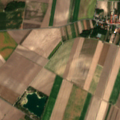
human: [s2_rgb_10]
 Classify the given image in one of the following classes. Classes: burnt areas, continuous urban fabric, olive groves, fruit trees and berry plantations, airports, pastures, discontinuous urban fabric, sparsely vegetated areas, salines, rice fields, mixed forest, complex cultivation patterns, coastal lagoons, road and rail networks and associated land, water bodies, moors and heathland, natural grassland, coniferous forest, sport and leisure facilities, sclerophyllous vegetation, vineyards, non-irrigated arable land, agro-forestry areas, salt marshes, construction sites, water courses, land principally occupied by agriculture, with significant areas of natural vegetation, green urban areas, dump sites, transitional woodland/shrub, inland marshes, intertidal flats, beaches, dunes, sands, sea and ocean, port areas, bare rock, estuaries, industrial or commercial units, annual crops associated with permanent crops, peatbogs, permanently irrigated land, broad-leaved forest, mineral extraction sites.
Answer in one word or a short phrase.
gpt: discontinuous urban fabric, non-irrigated arable land